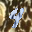
Label: 4